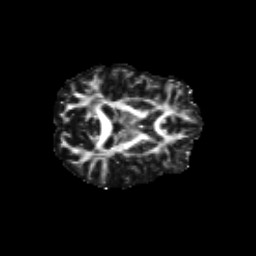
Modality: FA
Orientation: axial
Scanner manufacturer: siemens
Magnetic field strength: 3 T
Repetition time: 9.2 s
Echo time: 0.084 s